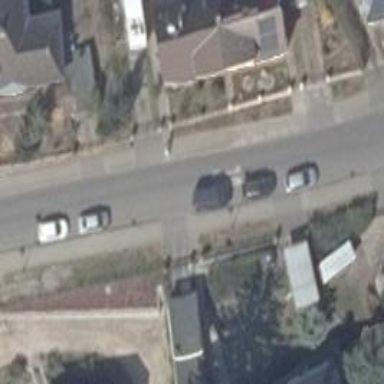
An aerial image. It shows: Sidewalk.